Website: crate-barrel
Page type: billing-address
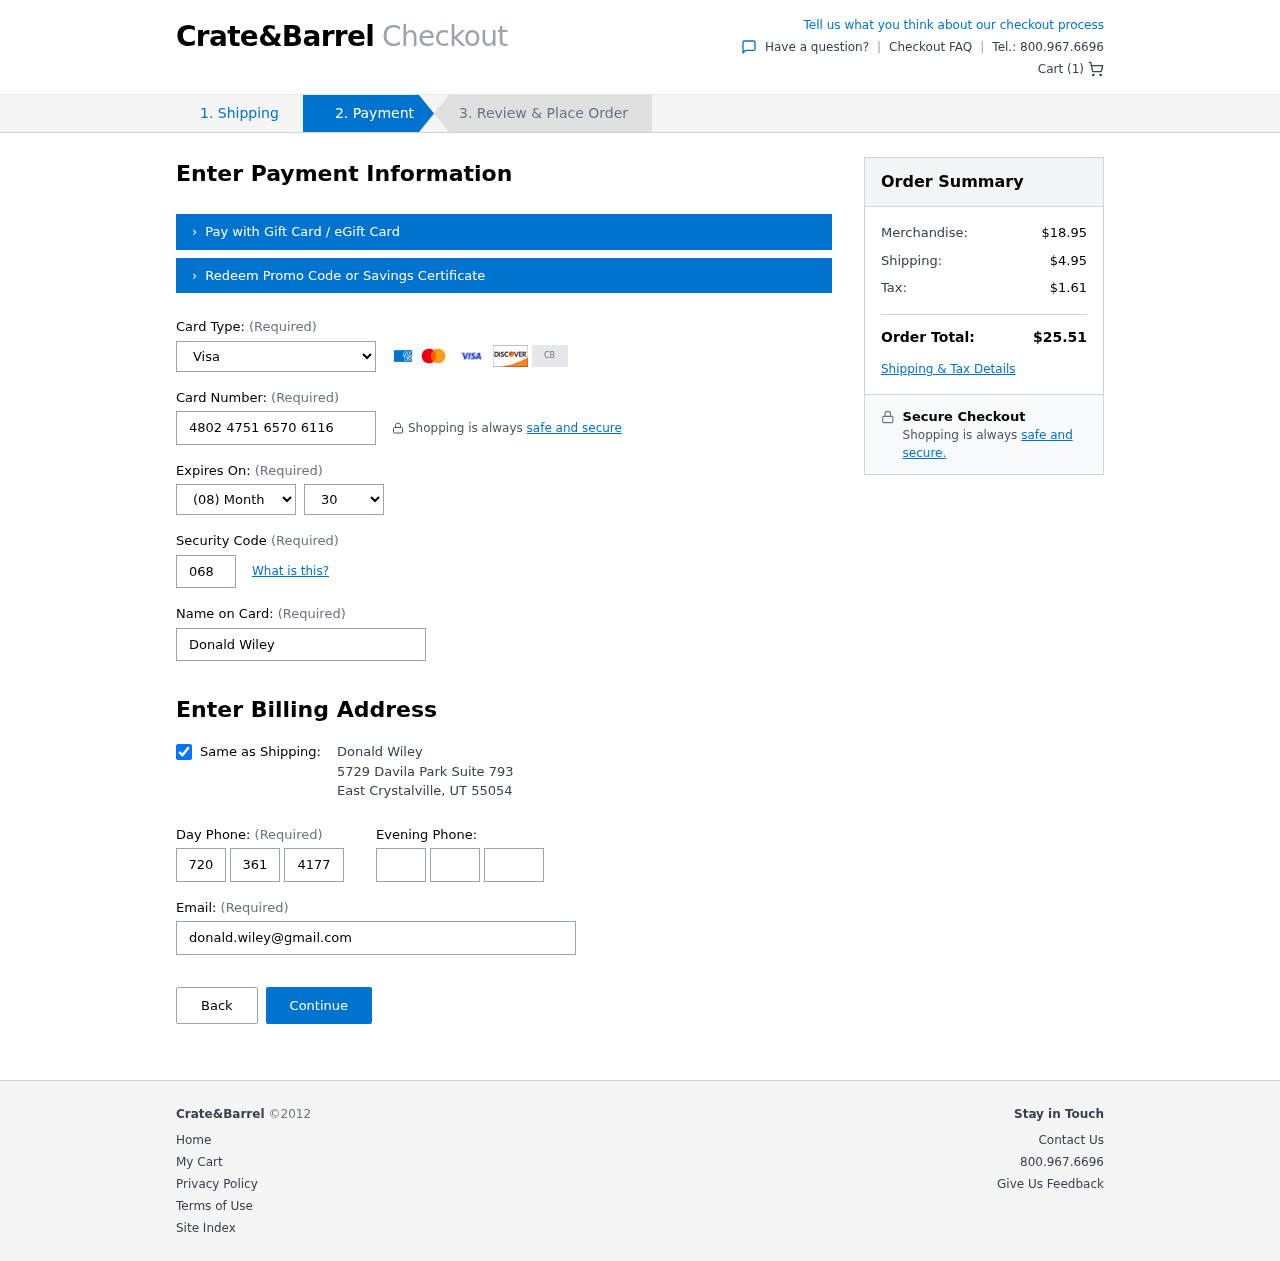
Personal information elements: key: PII_CARD_CVV
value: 068
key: PII_CARD_EXPIRY_MONTH
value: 08
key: PII_CARD_EXPIRY_YEAR
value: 30
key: PII_CARD_NUMBER
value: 4802 4751 6570 6116
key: PII_CARD_TYPE
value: Visa
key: PII_CITY
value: East Crystalville
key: PII_EMAIL
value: donald.wiley@gmail.com
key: PII_FULLNAME
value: Donald Wiley
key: PII_PHONE_AREA
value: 720
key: PII_PHONE_PREFIX
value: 361
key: PII_PHONE_SUFFIX
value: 4177
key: PII_POSTCODE
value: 55054
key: PII_STATE_ABBR
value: UT
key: PII_STREET
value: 5729 Davila Park Suite 793
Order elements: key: ORDER_NUM_ITEMS
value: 1
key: ORDER_SUBTOTAL
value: $18.95
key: ORDER_SHIPPING_COST
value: $4.95
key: ORDER_TAX
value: $1.61
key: ORDER_TOTAL
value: $25.51